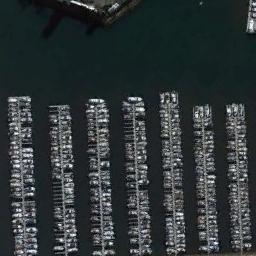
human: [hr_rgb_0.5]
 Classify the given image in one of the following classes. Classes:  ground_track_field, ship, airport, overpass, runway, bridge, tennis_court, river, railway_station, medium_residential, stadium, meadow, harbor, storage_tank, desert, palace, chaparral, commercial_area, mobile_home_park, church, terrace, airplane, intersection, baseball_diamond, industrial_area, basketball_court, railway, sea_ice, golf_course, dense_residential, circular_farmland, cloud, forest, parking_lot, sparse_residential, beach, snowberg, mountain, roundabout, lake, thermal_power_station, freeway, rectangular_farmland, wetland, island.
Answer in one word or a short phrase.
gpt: harbor